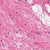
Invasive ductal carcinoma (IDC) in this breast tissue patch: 0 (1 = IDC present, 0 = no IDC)